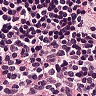
Metastatic tissue present: no